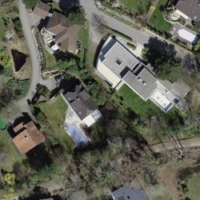
EUNIS habitat code: 55
Species observed at this site:
Milvus milvus